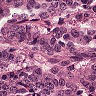
Metastatic tissue present: yes